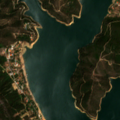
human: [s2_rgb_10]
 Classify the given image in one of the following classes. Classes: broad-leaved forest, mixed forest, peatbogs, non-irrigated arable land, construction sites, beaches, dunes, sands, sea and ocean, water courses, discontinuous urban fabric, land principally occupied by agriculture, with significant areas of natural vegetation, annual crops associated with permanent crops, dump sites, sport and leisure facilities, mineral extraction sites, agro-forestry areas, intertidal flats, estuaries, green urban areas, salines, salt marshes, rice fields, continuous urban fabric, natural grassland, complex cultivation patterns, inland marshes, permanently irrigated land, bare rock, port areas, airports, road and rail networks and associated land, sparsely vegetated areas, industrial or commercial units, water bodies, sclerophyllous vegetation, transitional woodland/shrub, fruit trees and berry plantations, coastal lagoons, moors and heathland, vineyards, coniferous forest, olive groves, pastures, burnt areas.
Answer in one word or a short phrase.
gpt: broad-leaved forest, transitional woodland/shrub, water bodies